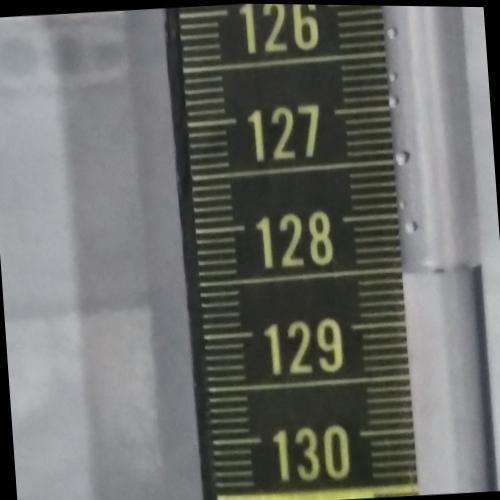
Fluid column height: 128.5 cm